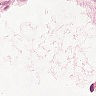
Metastatic tissue present: no